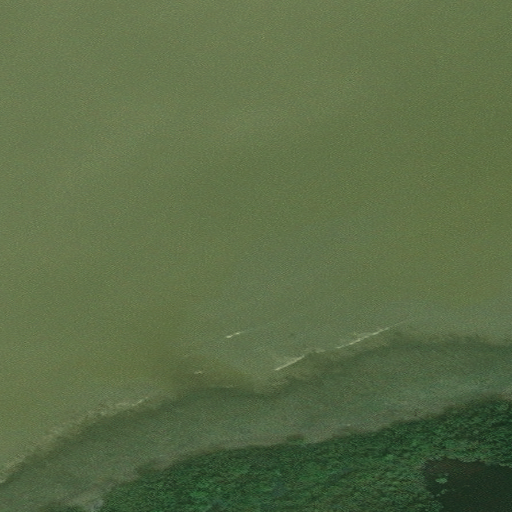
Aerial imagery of island in Alaska named Gull Island containing only unknown